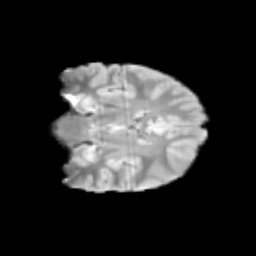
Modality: T2w
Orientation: coronal
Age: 11
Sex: female
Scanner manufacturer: siemens
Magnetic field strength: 3 T
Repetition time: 3.8 s
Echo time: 0.07 s